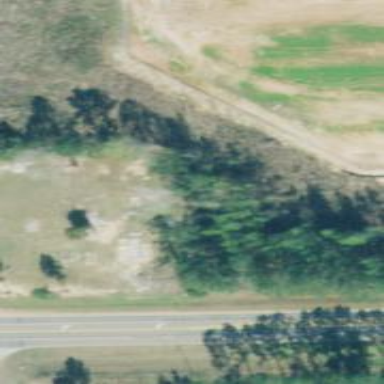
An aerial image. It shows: Cemetery.